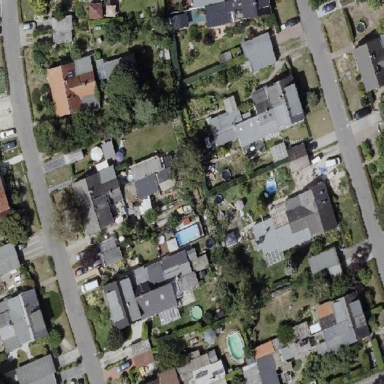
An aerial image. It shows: Residential area.